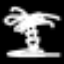
Label: palm tree